Question: I already searched my ItemTemplates in Microsoft Visual Studio 12.0\Common7\IDE\ItemTemplates\CSharp\Web\MVCC3
It doesn't contain an AddController itemtemplate as in Asp.Net MVC 4.
I had a choice in other projects between adding WebApi Controller and WebController, somehow it dissapeared.
My menu in Tools - Customize seems to be okay...
I also repaired Visual Studio
Could there be anything else that's wrong?
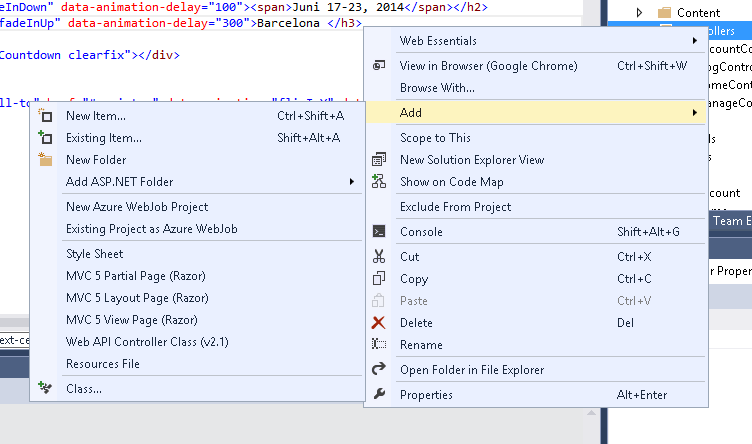
Answer: No, usually MVC5 this entry in the context menu, if you right click this folder.
Try:
Right-Click "Controllers" folder > Add > New Scaffolded Item... > "Click here to go online and find more scaffolding extensions" and install "Microsoft Visual Studio ASP.NET MVC5 Scafolding".
If you do not have the "New Scaffolded Item" entry, just click "New Item", the link to the online library of extensions can also be found there.
Let me know if this works.